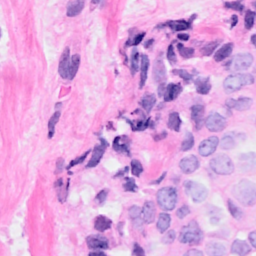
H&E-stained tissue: Breast